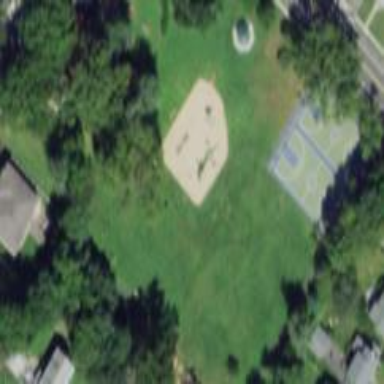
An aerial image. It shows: Lovely park for leisure and relaxation.